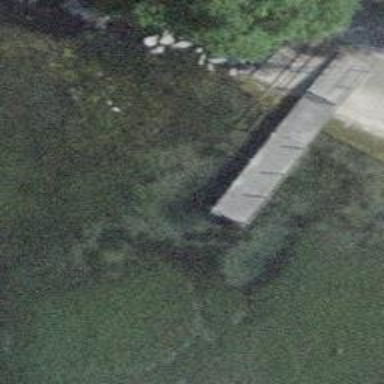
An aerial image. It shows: Man-made pier.